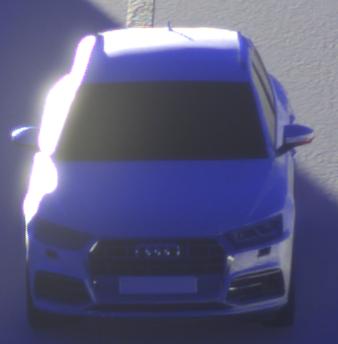
Make: Audi
Model: Q5 45 TFSI
Detailed model: Q5 (FY)
Model produced from: 2019/01
Model produced until: 2019/05
Doors: 5
Color: white
Road condition: dry road
Daytime: sunrise or sunset
Contrast: high contrast